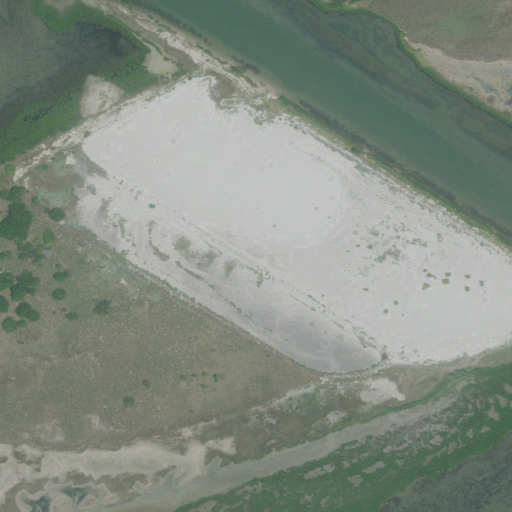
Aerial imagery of island in Texas named Pelone Island containing herbaceous wetlands, open water, woody wetlands, grassland, and barren land